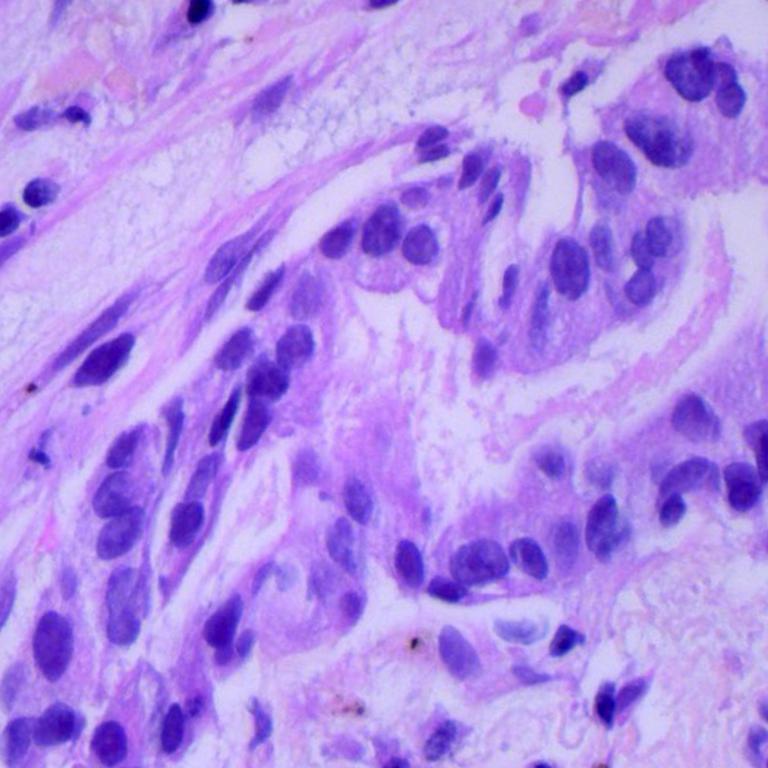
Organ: lung
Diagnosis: adenocarcinomas